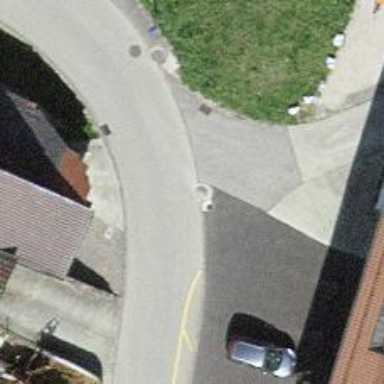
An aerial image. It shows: Road with sidewalk available for pedestrians.